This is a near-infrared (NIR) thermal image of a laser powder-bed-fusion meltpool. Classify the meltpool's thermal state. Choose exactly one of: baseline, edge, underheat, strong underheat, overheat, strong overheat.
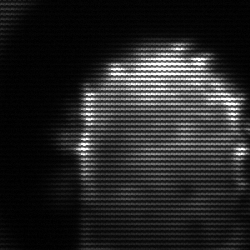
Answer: baseline